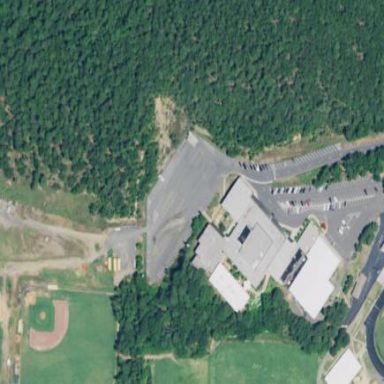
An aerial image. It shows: School.